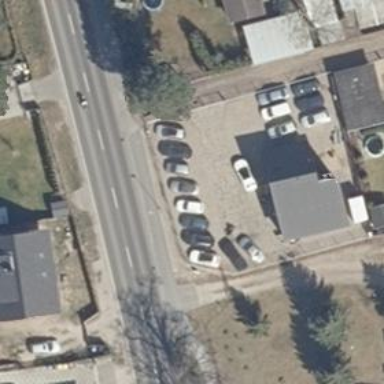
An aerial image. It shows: Car shop.